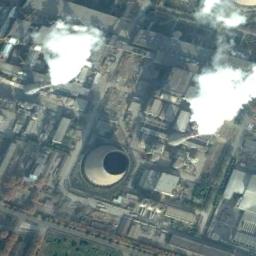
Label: thermal_power_station